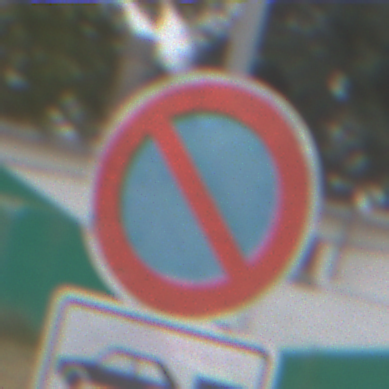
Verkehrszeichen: EingeschraenktesHalteverbot
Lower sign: HinweisDurchSinnbild15
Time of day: Midday
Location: Outdoor (Suburban)
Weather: Overcast
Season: NotSpecified
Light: Natural